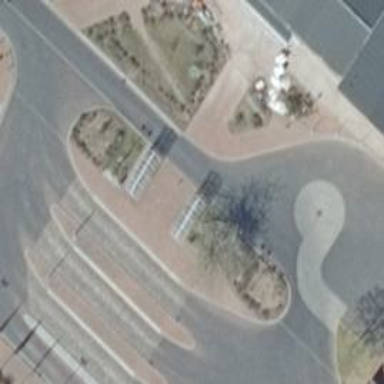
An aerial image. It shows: Bus station.